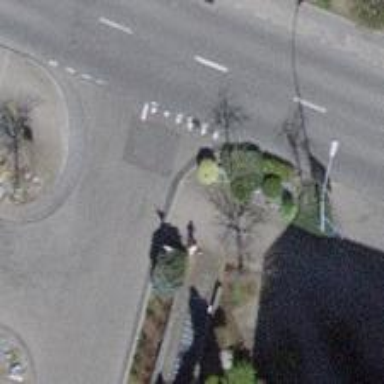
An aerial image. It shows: Kerb serving as barrier.